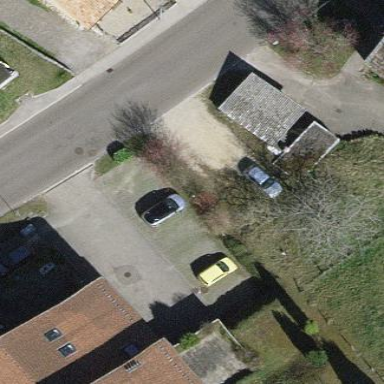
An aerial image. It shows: Parking space.